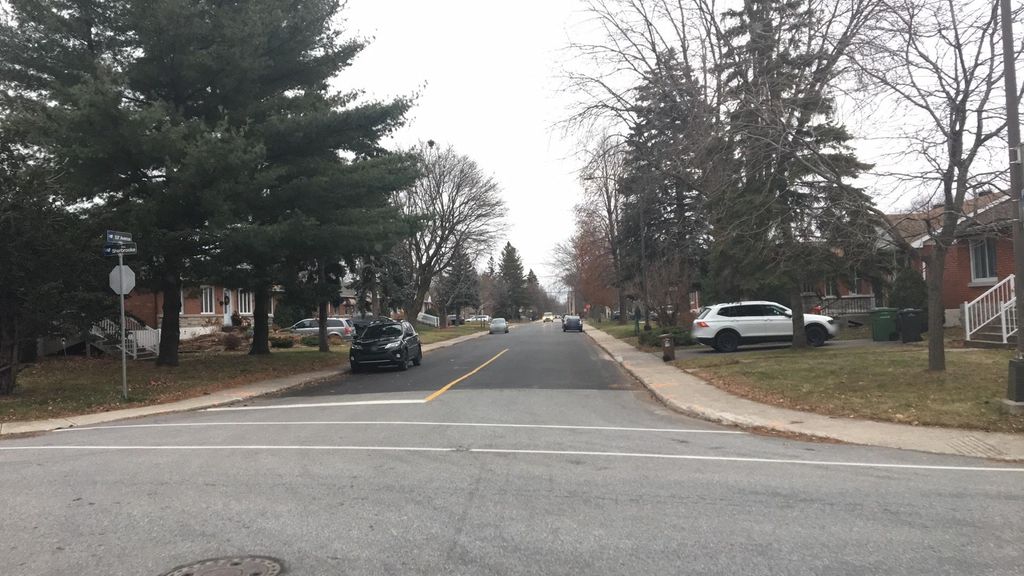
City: montreal